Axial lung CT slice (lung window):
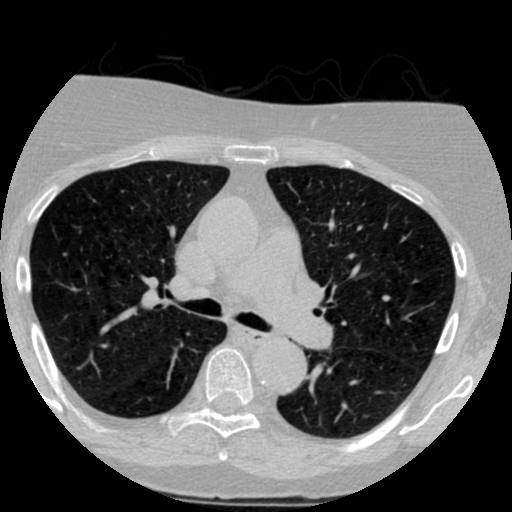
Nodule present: no